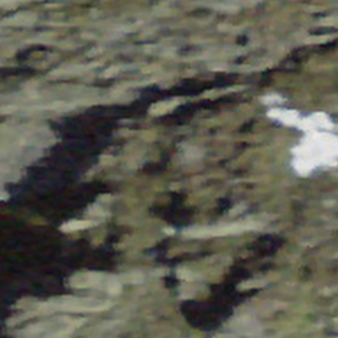
Label: other